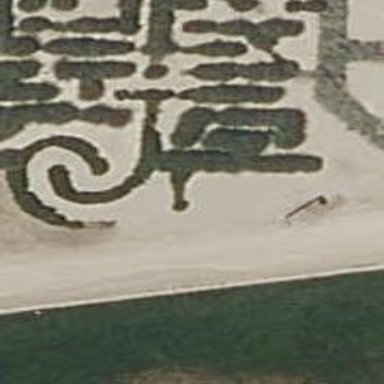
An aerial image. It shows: Hedge acting as barrier.